Question: Can you suggest a method of identifying the source of a rendering error from a debugger?
Misko Hevery <URL> bugs into three categories:
- - -
Its clear to me that my problem is a rendering bug.
I have a Swing application with a Panel that contains multiple layers. Rendering all the layers can take a significant amount of time so the application uses a thread pool to render layers and tiles from layers into BufferedImages. When it comes time for the Event Dispatch Thread to render the panel the most-recently rendered BufferedImages are drawn to the screen.
This setup has performed adequately.
A new feature requires that a certain layer type support transparency. Something, somewhere isn't preserving the transparency. The error could be in a number of places, possibly in the implementation of the objects to be rendered, the error could possibly be in the offline rendering thread implementation. Its possible that the many BufferedImages aren't combined together correctly in the EDT rendering code.
I'm not asking anyone to look at the code and tell me where the error is.
What I want to know is what techniques people have found particularly effective in troubleshooting a Graphics2D rendering issue.
I'm a big supporter of unit tests but I'd prefer to start with another technique.
Is there a method or trick to visually inspect a BufferedImage or Graphics2D object from the debugger?
In the Netbeans Variables and Watches windows Netbeans sometimes uses PropertyEditors to display variable values. In this example image the value of foregroundColor and backgroundColor are shown as small swatches of the Color's value.
Is there an easy way to add/enable a Netbeans PropertyEditor which would display the contents of a BufferedImage?
I could temporarily sprinkle the code with method calls to write the various BufferedImages encountered to the disk such that they could then be inspected offline. It might work but it would be tediious to match the file on disk to the source code.
What would you do?
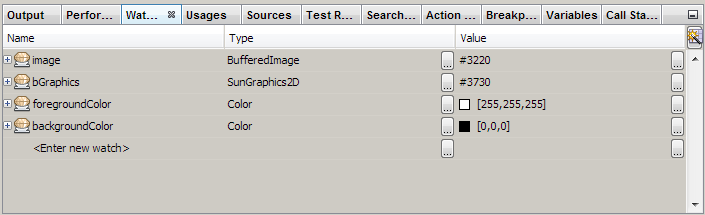
Answer: You might compare your approach to the one shown <URL> with regard to clearing the buffer:
'''
g2d.setComposite(AlphaComposite.Clear);
g2d.fillRect(0, 0, w, h);
'''
In the worst case, you can break at a point in which your 'image' is accessible and set a watch on the expression 'image.getRGB(0,0)' with the display set to hexadecimal. The high order byte is the 'alpha' value: 'FF' is opaque, and '00..FE' represents varying transparency.